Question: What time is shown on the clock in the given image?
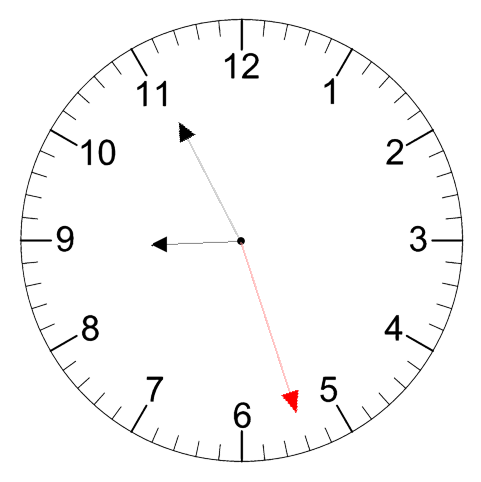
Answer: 08:55:27